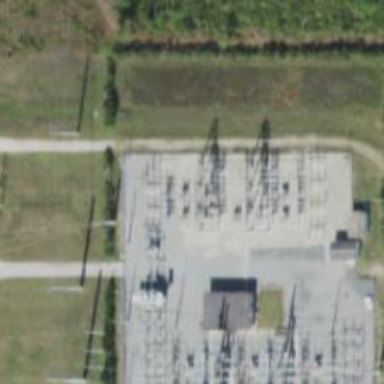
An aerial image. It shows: Switch for power supply.